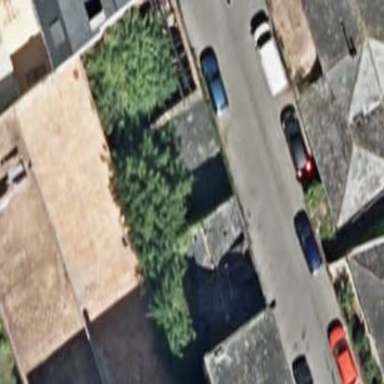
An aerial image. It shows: Warehouse building.